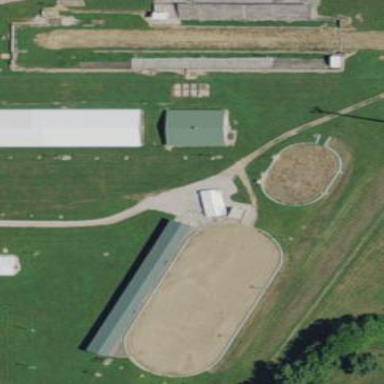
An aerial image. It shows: Equestrian pitch used for leisure and sports activities.